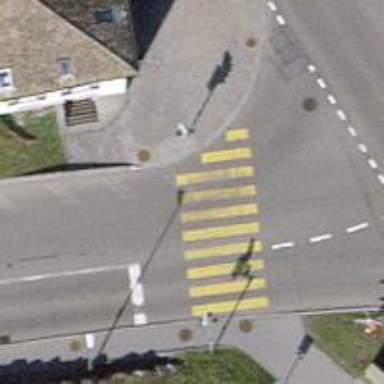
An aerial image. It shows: Crossing with traffic signals.